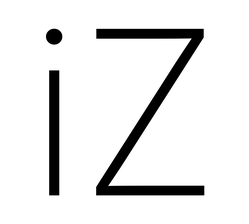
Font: Inter_ExtraLight